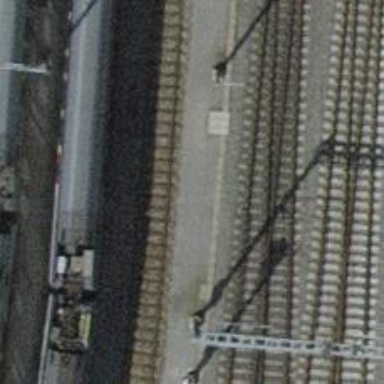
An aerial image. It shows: Single-track electrified railway siding with contact line.